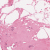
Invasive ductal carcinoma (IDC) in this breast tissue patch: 0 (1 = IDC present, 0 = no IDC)